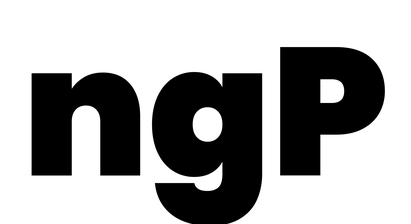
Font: Poppins-Black